Question: Check out this fiddle, using D3 and plotting a line graph against dates.
<URL>
I want to plot some further data on my graph and want to know if its possible, I would ideally like the graph to look like below:-

The extra data is linear and doesn't have a price value and I want it to be included somewhere near the middle of the graph. The data array would be in a format along the lines of:-
'''
var eventArray = [[startdate, enddate, name]];
'''
I was basically wondering if this is possible, plotting two types of data, using different SVG elements on one graph. - not sure how to approach this problem. Any help appreciated!
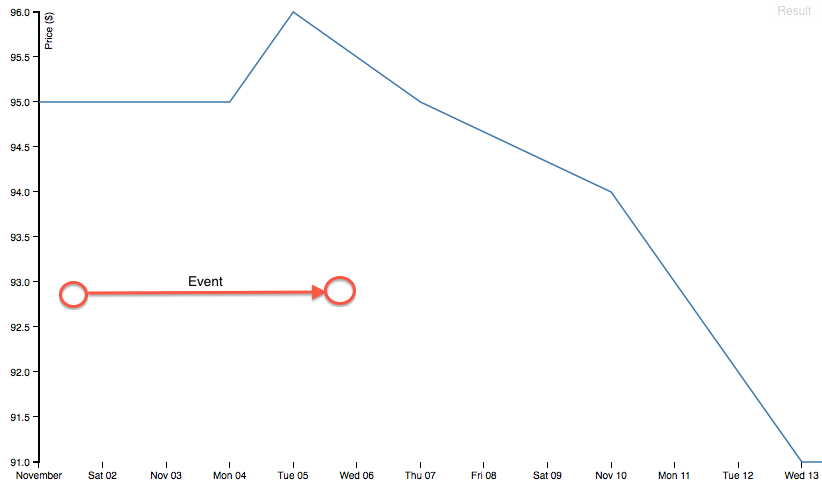
Answer: you just need to set up a second line generator with the coordinates that you want for x and y